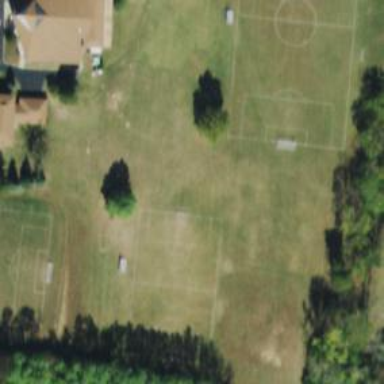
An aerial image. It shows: Soccer pitch designated for leisure and sports activities.